Here is the continuous-wavelet rendering of a rotor kit's vibration signal. Determine the machine's mechanical condition. Answer with exactly one of: normal, misalignment, unbalance, looseness.
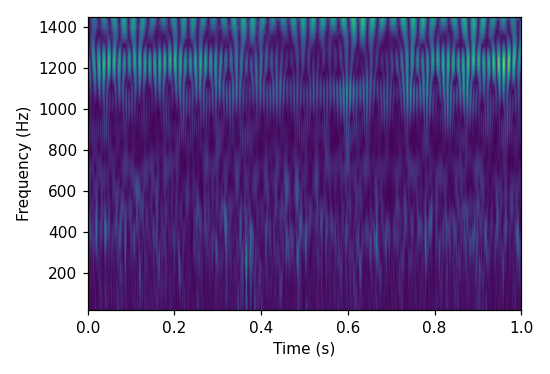
Answer: looseness